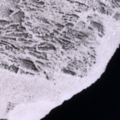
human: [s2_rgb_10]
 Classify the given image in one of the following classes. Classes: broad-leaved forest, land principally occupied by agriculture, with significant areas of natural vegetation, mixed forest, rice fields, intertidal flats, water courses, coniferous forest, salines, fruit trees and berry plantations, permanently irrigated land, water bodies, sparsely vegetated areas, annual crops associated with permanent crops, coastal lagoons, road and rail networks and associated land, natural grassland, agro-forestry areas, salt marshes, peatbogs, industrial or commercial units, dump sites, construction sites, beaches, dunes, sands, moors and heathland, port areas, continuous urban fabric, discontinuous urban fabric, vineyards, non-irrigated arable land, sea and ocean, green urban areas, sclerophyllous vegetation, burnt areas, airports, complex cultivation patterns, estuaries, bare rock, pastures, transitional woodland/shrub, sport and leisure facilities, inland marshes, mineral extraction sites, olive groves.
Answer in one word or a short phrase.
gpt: sea and ocean